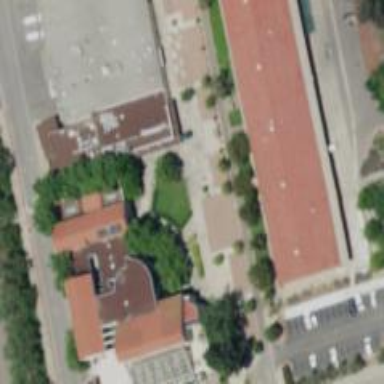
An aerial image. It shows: University building that serves as academic school or college.